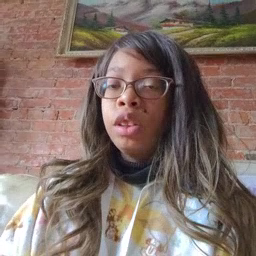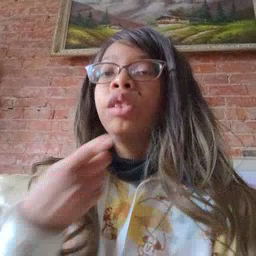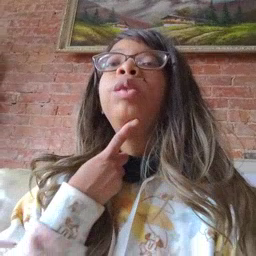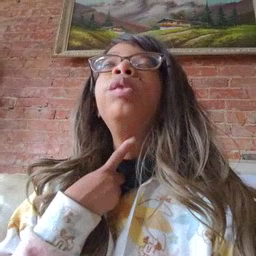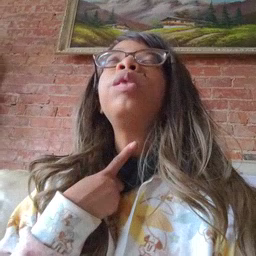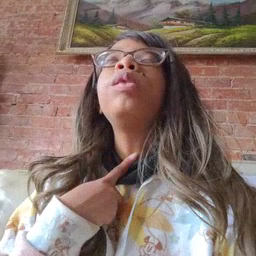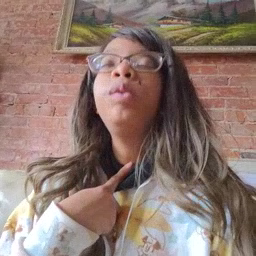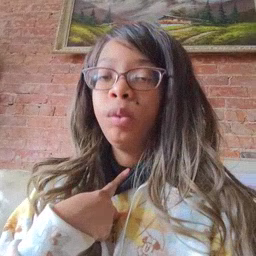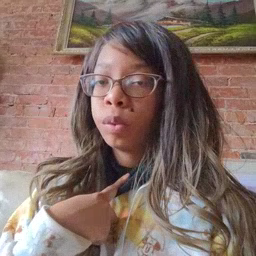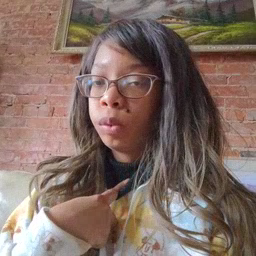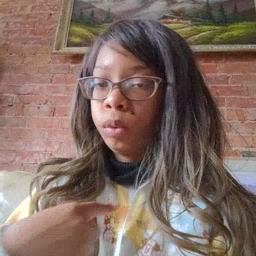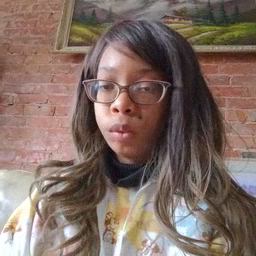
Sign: thirsty